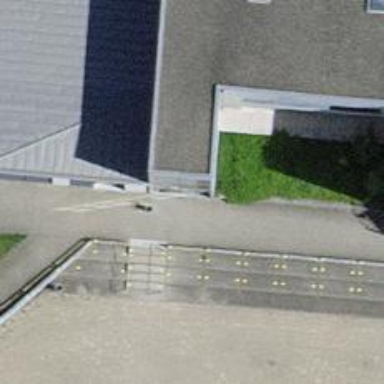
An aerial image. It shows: Footway with concrete surface.